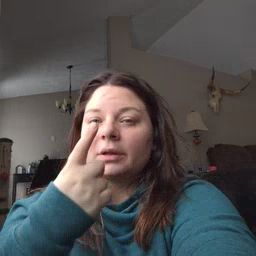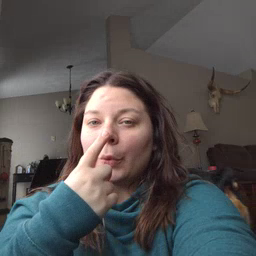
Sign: nose